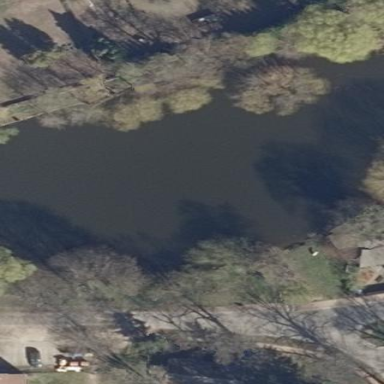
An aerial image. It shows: Pond surrounded by natural water.